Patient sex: M
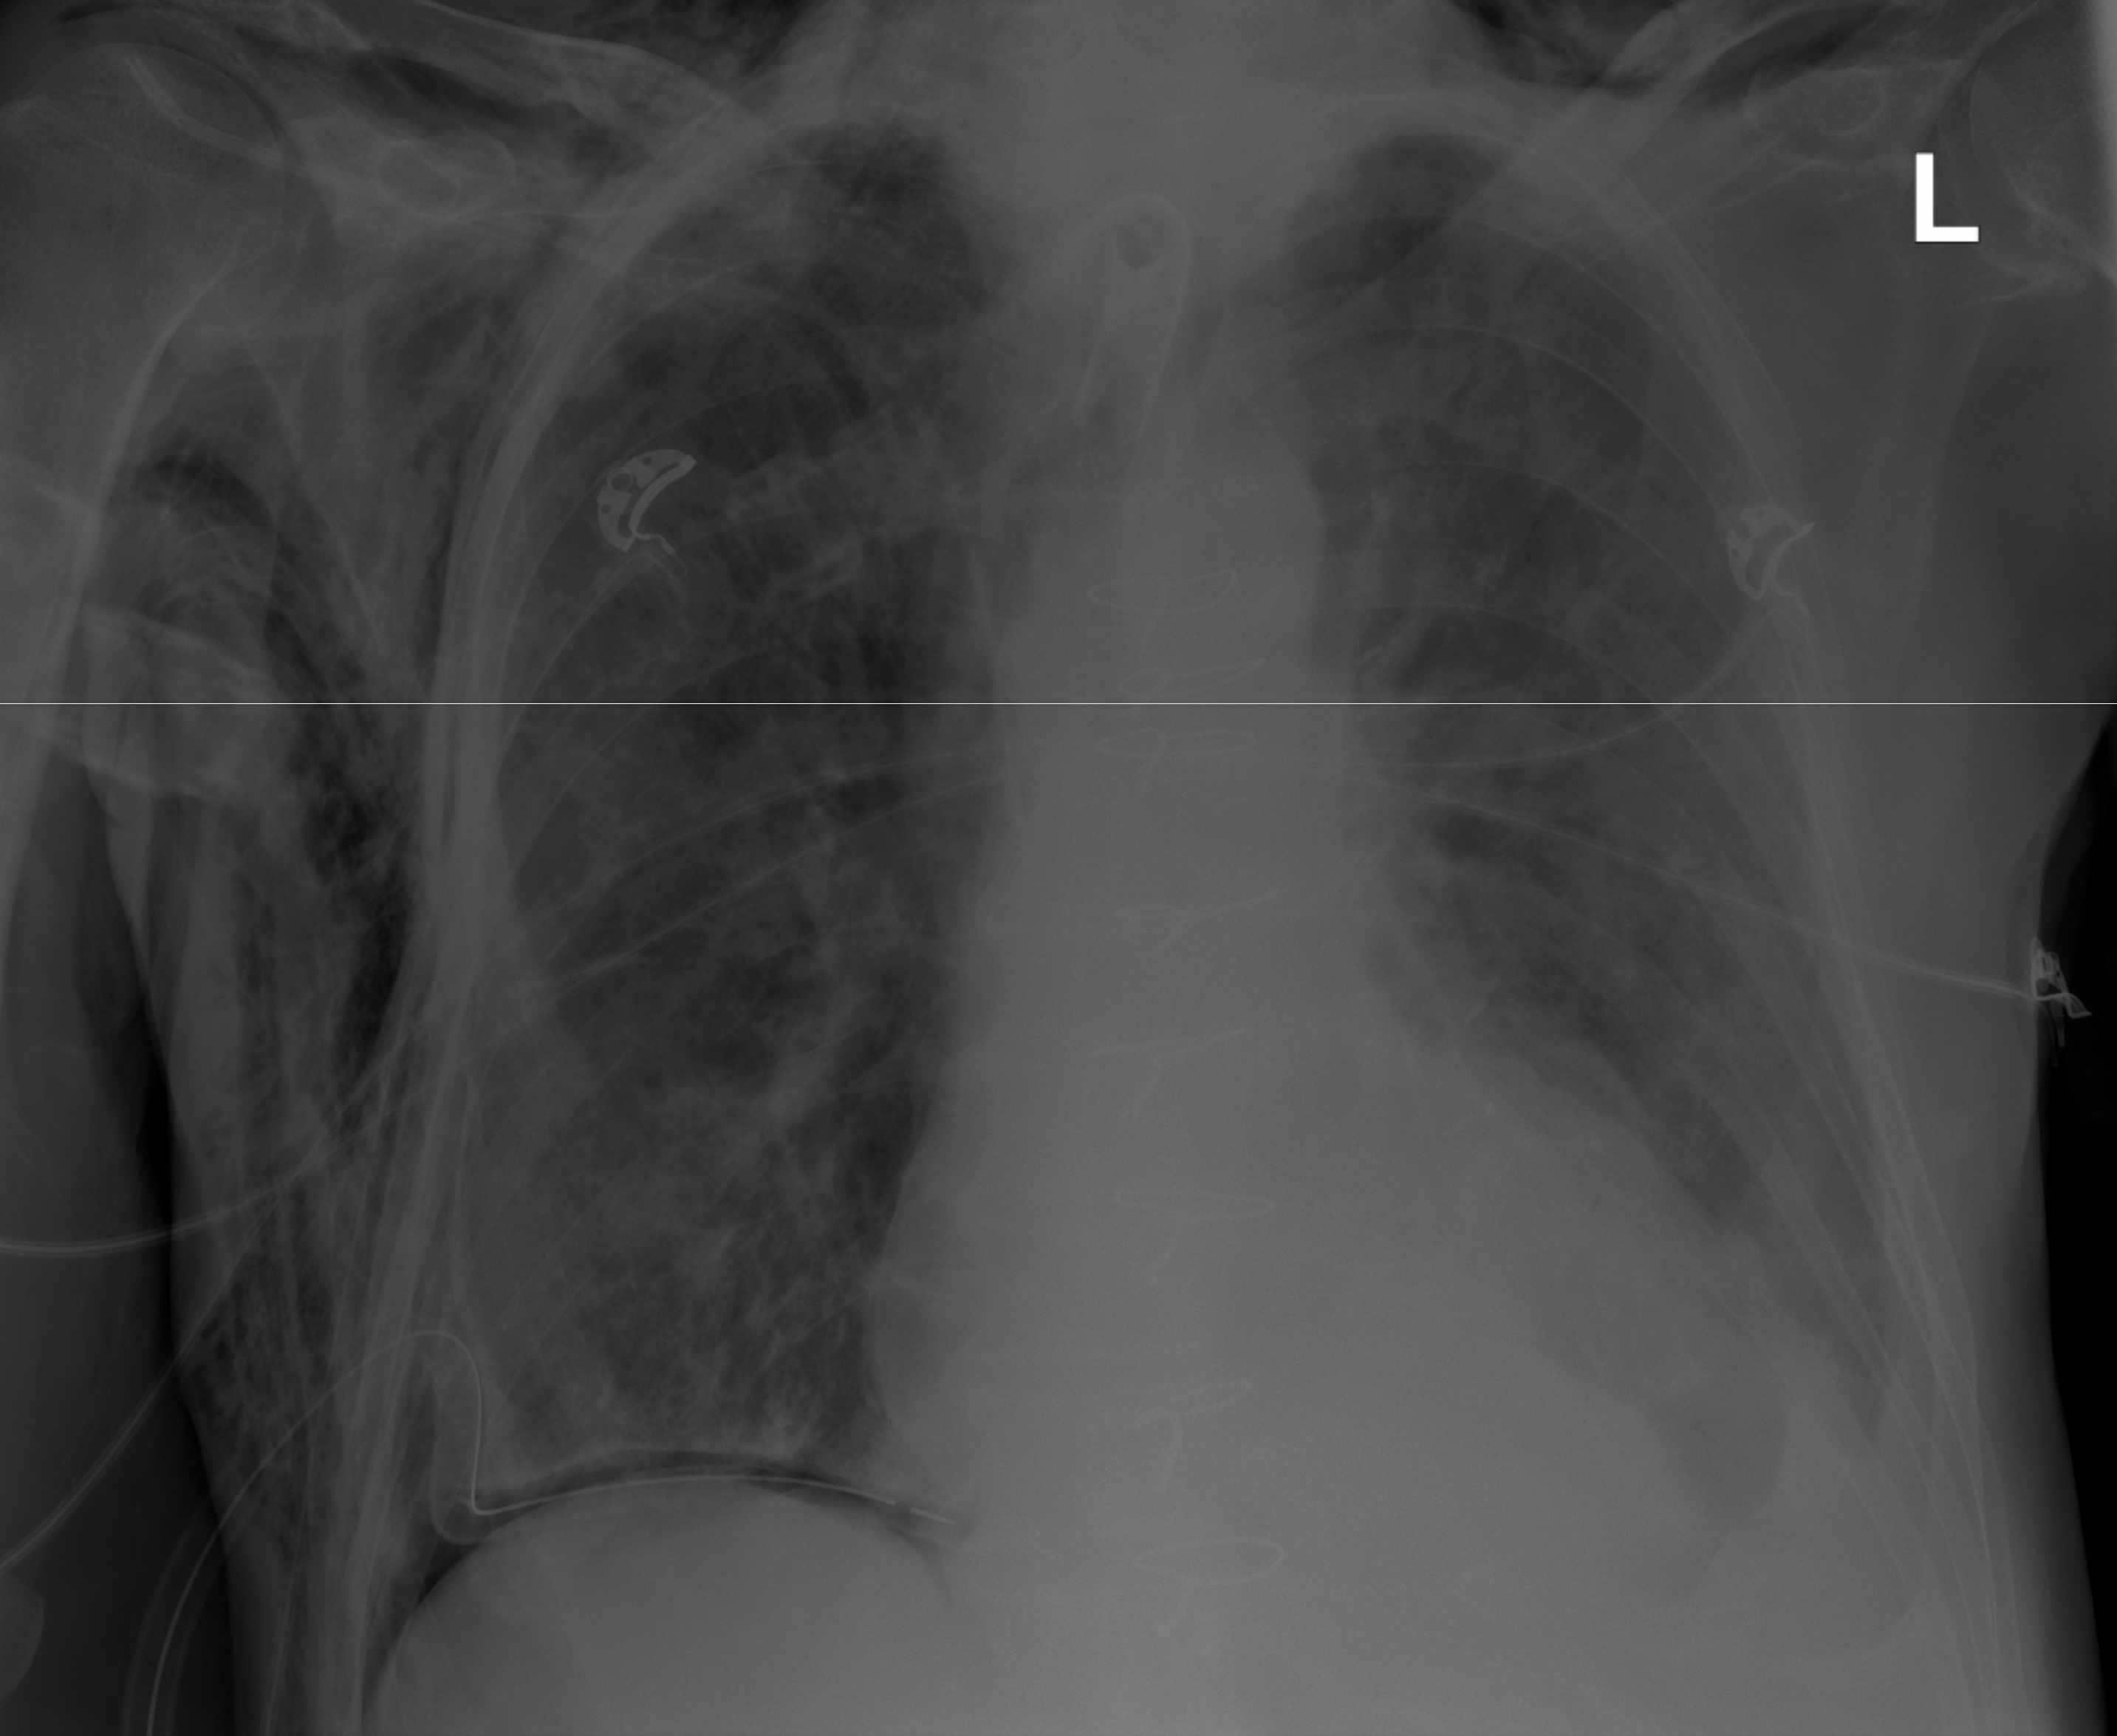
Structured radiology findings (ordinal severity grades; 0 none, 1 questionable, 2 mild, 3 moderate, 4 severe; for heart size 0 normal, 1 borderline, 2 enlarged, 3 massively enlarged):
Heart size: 1
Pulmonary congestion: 2
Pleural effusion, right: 0
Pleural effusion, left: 2
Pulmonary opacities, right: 2
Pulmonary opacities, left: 2
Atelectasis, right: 2
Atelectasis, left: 2